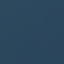
Land use / land cover: SeaLake